Question: Count the number of objects in the diagram.
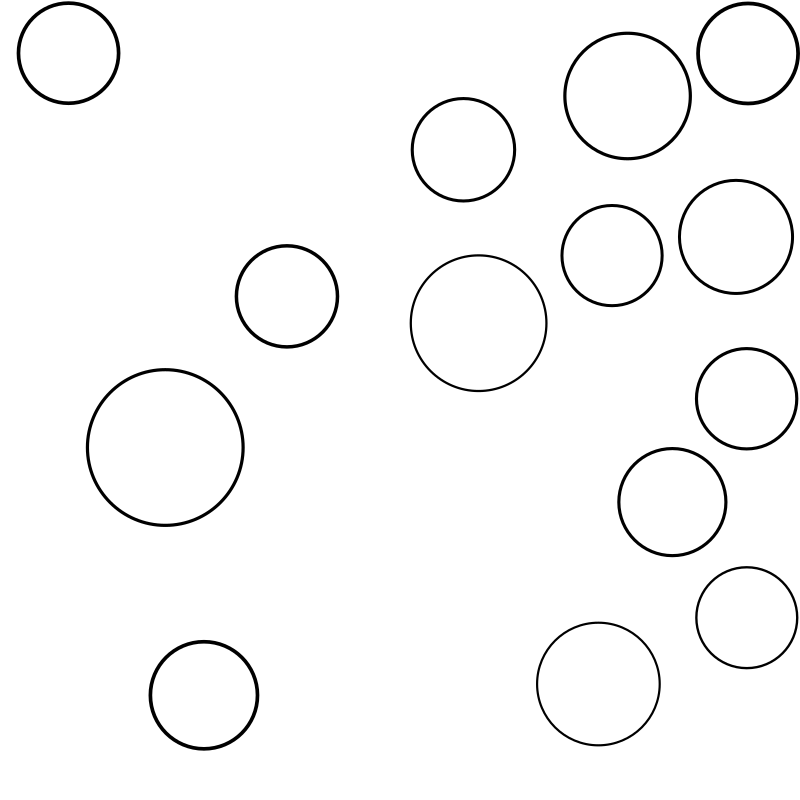
Answer: 14